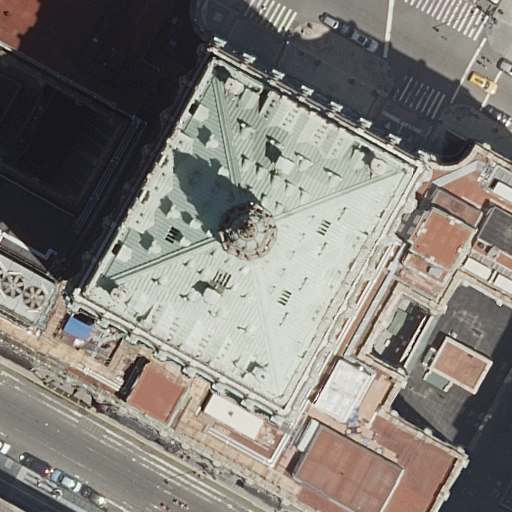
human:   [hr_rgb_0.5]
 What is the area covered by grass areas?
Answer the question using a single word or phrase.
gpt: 0m2

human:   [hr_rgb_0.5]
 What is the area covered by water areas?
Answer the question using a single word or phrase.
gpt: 0m2

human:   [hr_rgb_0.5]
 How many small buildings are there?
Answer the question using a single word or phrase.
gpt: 0

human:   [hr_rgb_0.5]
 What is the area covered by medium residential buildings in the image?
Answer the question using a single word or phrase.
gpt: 235m2

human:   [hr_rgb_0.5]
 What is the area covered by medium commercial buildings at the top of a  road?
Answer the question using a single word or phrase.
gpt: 150m2

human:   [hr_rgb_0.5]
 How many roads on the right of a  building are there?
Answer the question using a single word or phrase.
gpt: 14

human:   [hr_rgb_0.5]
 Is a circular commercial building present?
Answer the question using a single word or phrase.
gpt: no

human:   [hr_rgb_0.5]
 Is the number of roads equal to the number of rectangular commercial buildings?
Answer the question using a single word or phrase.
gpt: no

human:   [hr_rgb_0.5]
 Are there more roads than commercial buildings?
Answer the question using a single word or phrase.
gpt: yes

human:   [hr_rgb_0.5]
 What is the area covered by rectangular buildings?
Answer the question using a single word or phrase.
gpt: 386m2

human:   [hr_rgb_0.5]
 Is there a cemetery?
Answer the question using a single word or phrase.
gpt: no

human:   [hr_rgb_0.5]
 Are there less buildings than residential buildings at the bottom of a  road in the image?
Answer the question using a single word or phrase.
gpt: no

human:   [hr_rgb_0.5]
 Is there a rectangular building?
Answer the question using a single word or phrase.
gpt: yes

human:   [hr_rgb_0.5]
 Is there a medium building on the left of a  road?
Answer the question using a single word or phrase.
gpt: yes

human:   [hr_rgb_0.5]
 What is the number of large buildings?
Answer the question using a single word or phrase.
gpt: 2

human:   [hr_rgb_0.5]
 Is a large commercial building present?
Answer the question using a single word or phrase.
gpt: yes

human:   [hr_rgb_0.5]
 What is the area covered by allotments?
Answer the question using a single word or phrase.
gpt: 0m2

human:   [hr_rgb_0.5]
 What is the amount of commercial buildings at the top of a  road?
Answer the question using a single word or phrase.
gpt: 1

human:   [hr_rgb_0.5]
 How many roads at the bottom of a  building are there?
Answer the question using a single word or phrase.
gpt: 14

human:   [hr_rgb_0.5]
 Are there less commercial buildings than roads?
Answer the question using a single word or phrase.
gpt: yes

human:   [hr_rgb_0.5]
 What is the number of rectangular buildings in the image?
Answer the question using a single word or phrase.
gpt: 2

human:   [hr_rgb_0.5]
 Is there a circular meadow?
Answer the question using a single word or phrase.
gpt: no

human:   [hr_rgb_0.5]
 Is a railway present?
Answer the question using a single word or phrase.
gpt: no

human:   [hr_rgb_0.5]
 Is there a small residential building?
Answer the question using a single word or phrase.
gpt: no

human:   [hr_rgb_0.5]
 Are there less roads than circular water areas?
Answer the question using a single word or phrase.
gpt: no

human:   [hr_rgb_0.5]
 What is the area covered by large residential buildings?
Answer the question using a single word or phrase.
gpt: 745m2

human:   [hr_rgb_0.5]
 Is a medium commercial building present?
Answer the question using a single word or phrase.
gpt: yes

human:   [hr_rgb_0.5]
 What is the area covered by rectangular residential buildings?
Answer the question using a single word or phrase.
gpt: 235m2

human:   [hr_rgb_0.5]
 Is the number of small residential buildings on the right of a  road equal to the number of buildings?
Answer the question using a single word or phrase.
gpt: no

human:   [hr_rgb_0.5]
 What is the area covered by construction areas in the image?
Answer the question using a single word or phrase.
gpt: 0m2

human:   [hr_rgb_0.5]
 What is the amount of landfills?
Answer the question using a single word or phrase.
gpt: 0

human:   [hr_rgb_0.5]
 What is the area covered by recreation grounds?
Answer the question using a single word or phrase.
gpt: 0m2

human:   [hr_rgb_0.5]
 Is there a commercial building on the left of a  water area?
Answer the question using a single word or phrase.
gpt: no

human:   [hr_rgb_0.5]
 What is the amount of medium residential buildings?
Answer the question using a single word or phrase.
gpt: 1

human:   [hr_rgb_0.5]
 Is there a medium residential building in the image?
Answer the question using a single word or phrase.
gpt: yes

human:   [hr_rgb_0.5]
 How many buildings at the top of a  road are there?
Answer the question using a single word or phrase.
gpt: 2